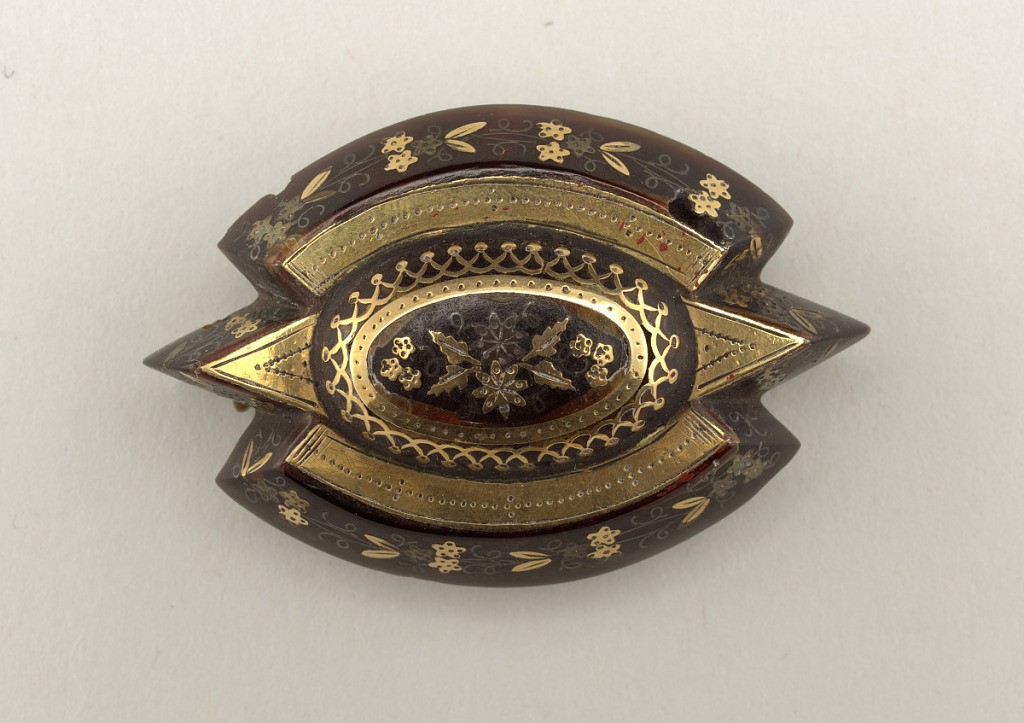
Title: Brooch
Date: mid 19th century
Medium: Tortoiseshell inlaid with gold and silver
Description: Brooch of tortoiseshell, oval in shape, having at each end two adjacent deep triangular indentations and an oval boss in top center. Top and sloping sides are banded or piqued in gold and silver in floral design.